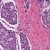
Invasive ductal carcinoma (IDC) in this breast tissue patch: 0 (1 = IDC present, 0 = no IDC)